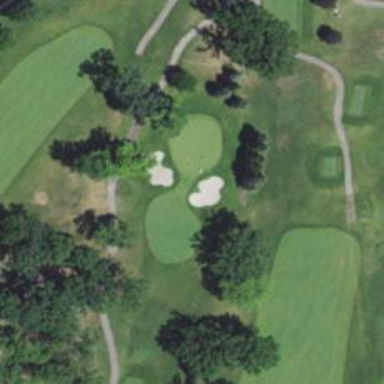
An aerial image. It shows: View of golf hole.